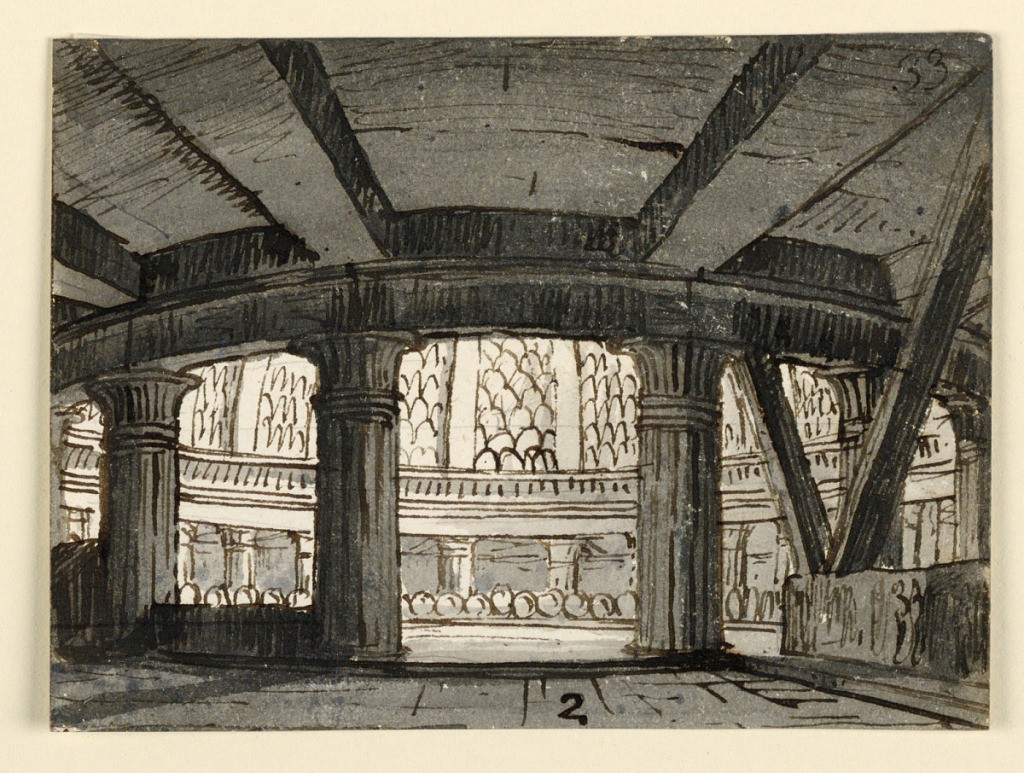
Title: Interior of Circular Building
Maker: Antonio Giuseppe Basoli, Italian, 1774–1843
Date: early 19th century
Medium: Pen and bistre ink, brush and sepia wash on paper
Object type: Drawing
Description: Horizontal rectangle. Interior of circular building with columns, barrels line interior of circular room.